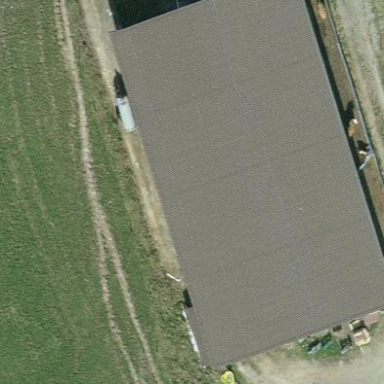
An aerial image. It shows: Farm auxiliary building.